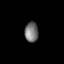
Tissue: lung
Cell type: T cells
Senescence score: 0.1823
Nuclear area (px): 266
Mean DAPI intensity: 116.575